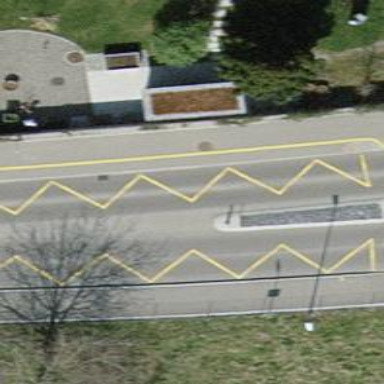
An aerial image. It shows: Bus stop with stop position for public transport.